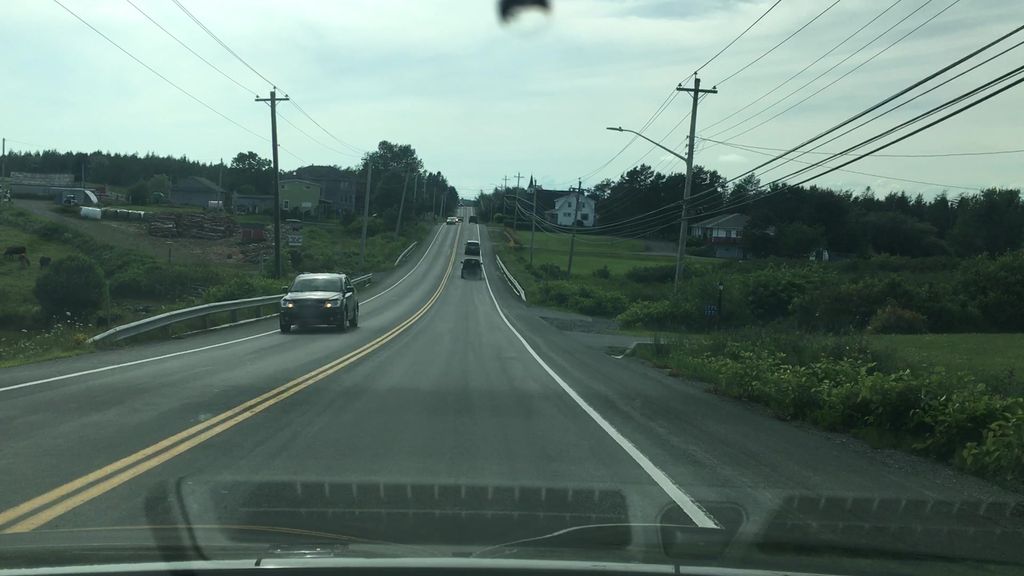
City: halifax